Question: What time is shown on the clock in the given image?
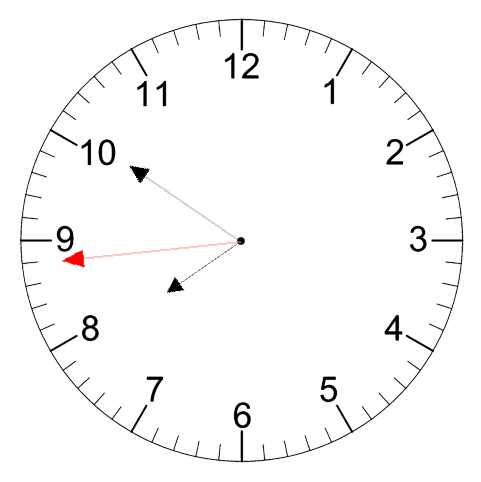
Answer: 07:50:44